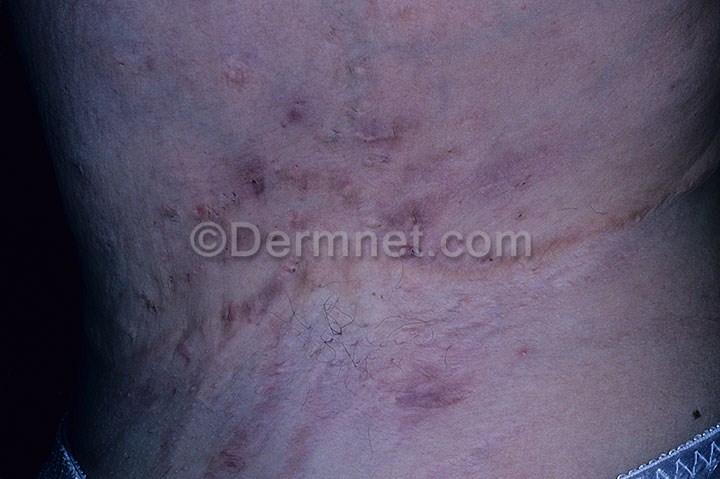
Disease: Acne and Rosacea Photos